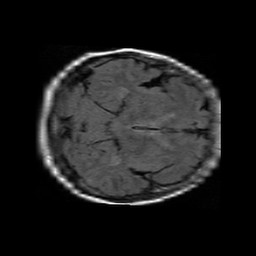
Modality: FLAIR
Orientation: axial
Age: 63
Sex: female
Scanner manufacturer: philips
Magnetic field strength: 1.5 T
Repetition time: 6 s
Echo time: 0.12 s